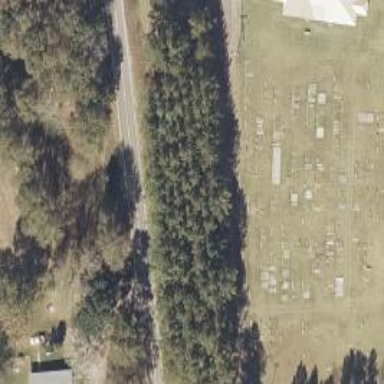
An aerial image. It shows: Cemetery.